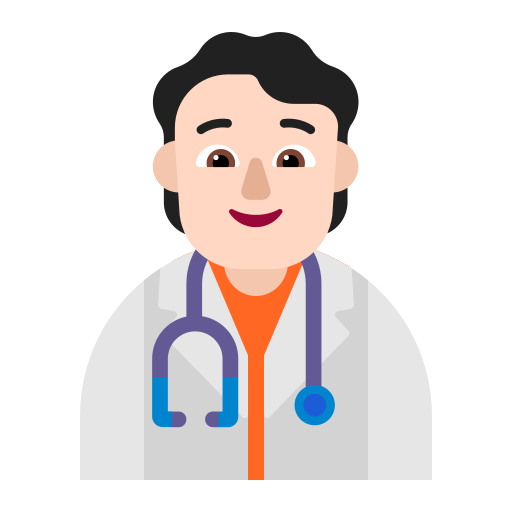
health worker flat light